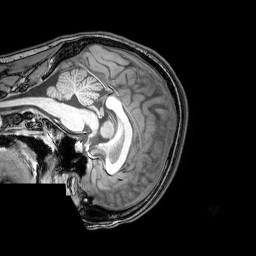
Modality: T1w
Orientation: sagittal
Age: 18
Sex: female
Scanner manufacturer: philips
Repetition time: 0.008135 s
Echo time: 0.00372 s